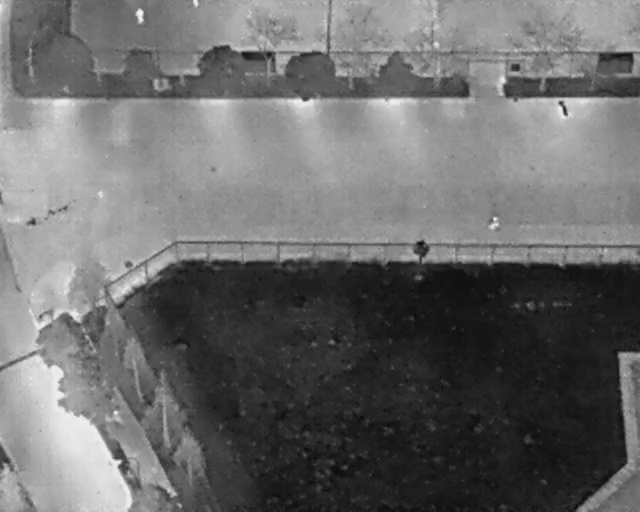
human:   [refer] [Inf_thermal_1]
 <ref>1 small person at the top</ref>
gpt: <box>[[30, 0, 31, 1, 2]]</box>

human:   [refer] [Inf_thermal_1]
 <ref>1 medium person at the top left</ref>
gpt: <box>[[20, 2, 23, 4, 2]]</box>